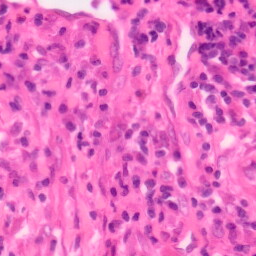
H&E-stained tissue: Colon